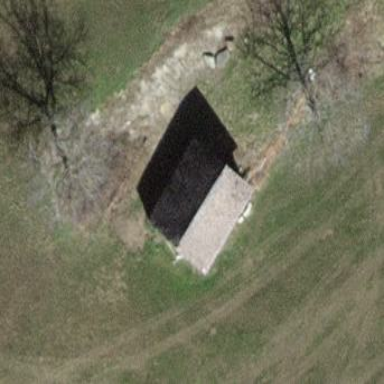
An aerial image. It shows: Shed.